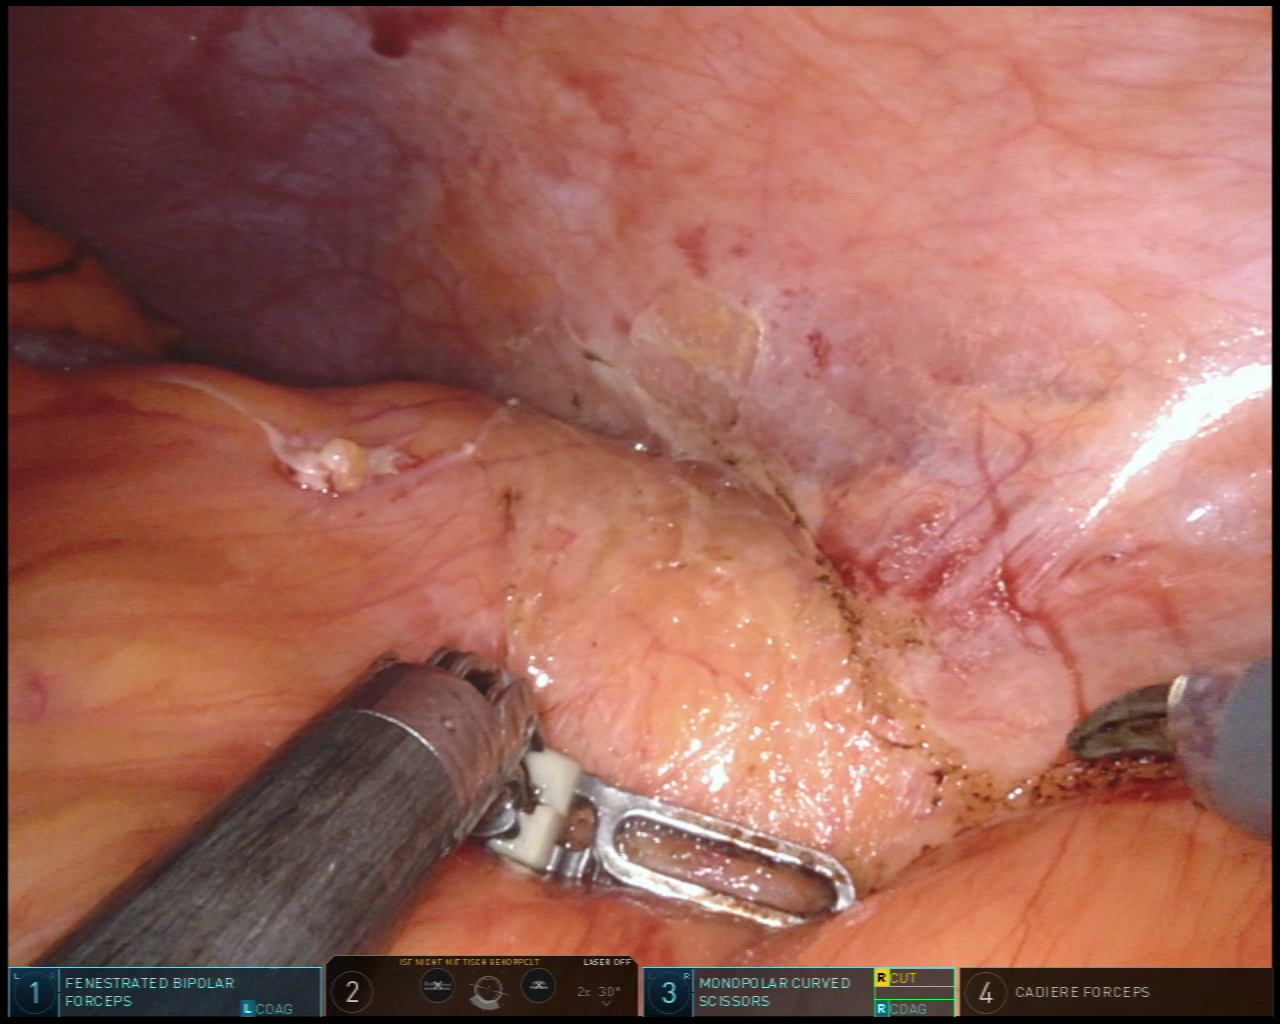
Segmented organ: abdominal_wall
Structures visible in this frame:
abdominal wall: yes
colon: no
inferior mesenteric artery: no
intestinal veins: no
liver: no
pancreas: no
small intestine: no
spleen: yes
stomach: no
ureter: no
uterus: no
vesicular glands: no